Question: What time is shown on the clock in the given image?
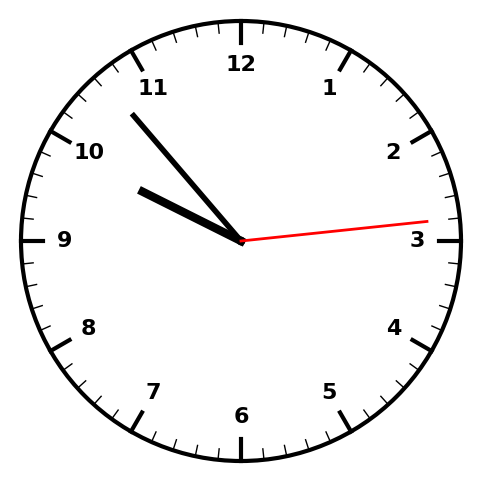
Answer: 09:53:14